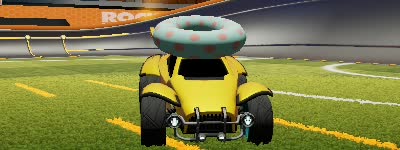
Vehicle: octane